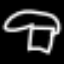
Label: mushroom